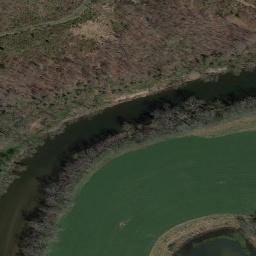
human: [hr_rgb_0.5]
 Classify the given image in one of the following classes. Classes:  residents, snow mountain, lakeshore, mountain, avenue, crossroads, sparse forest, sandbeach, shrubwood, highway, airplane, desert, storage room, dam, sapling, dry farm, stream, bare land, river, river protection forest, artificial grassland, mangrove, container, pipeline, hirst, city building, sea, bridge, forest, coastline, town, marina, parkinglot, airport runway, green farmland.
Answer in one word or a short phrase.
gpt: river